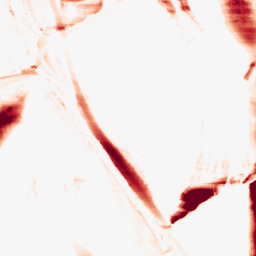
Category: morphological
Decomposition family: morphological_ellipse
Decomposition parameters: operation: opening
width: 5
height: 50
Upsampling method: bilinear
Upsampling parameters: scale: 4
Upsampling scale: 4